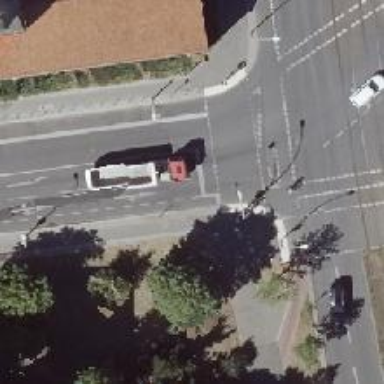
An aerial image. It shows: Road with traffic signals.